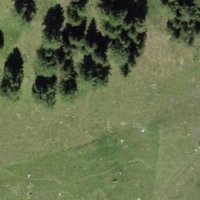
EUNIS habitat code: 26
Species observed at this site:
Campanula barbata